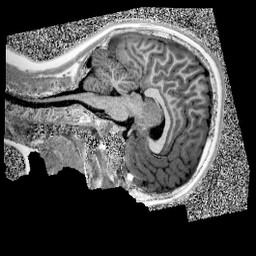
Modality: UNIT1
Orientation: sagittal
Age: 9
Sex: female
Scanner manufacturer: siemens
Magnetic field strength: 3 T
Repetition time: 4 s
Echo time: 0.00299 s